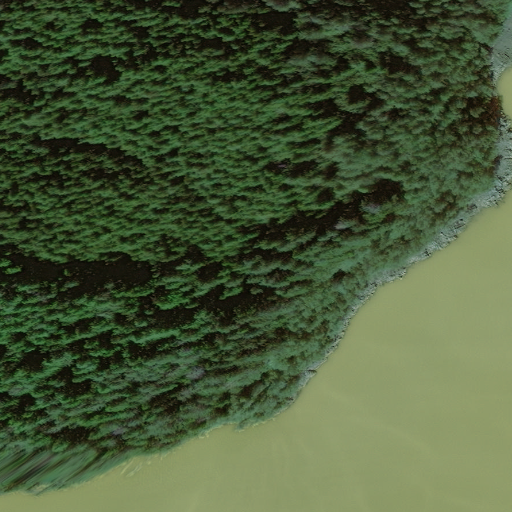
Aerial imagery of cape in Alaska named Cenotaph Point containing only unknown